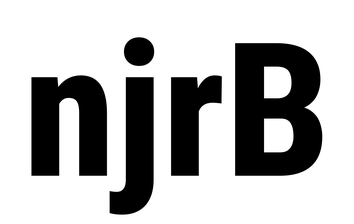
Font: Roboto_Condensed_ExtraBold